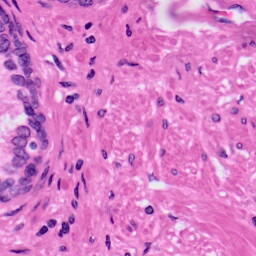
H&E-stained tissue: Prostate